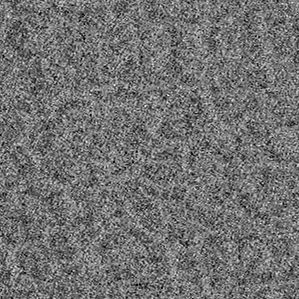
Label: frost